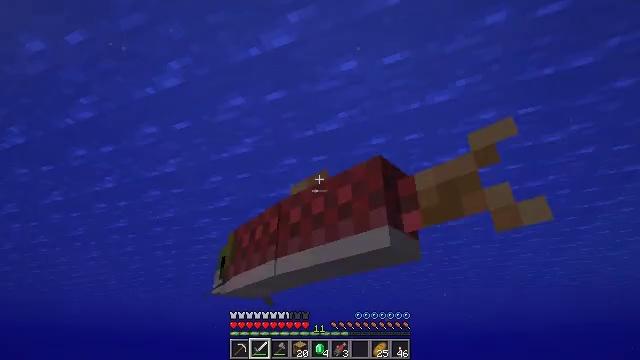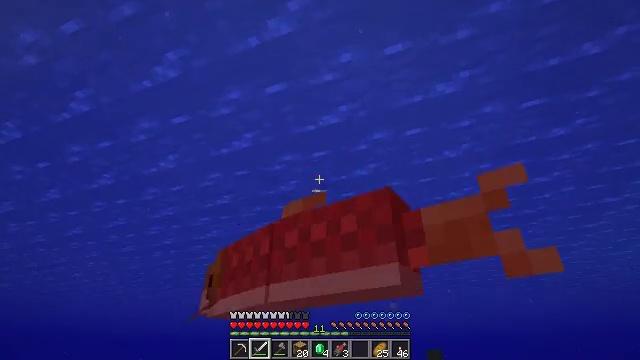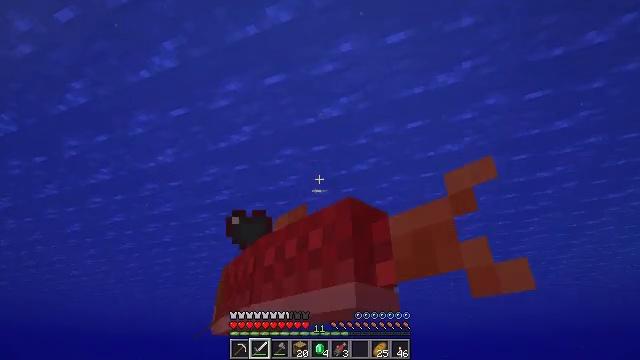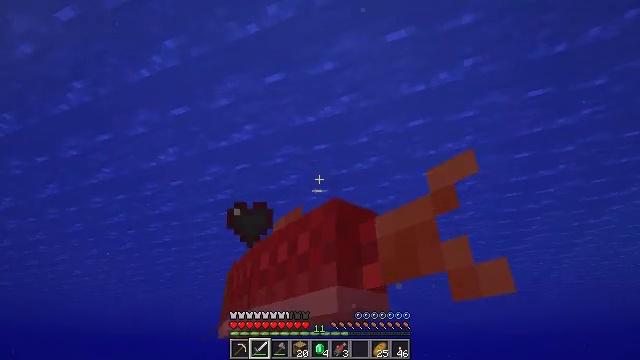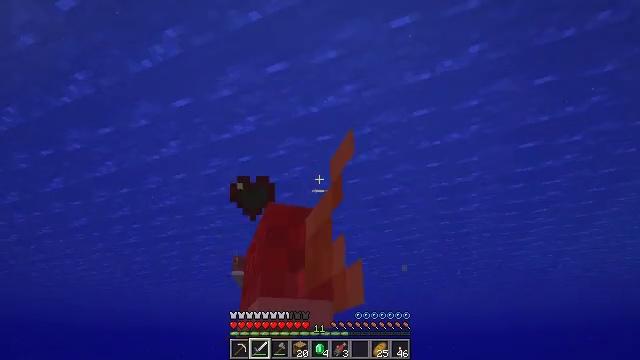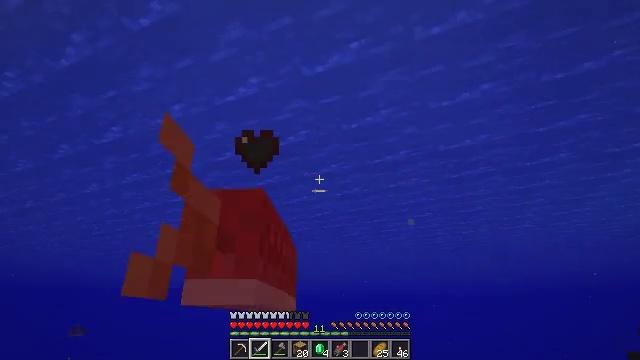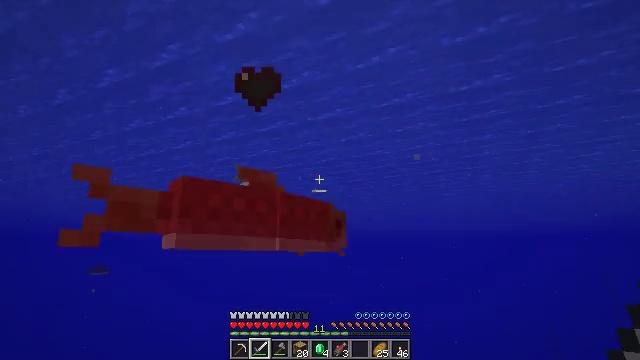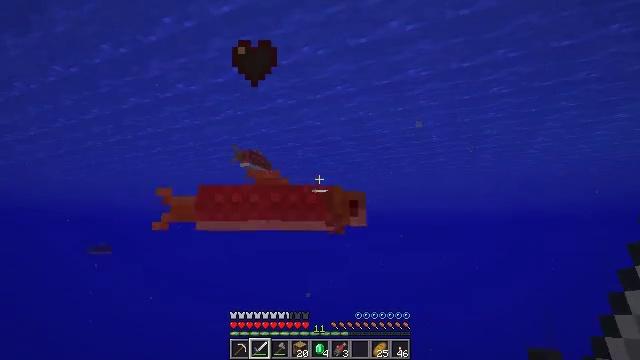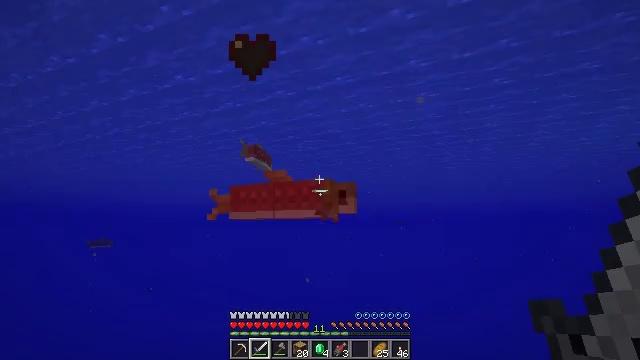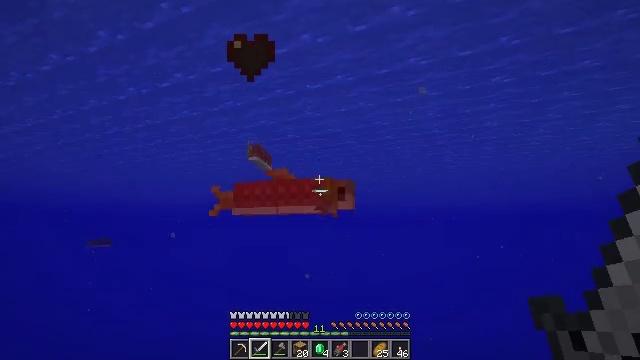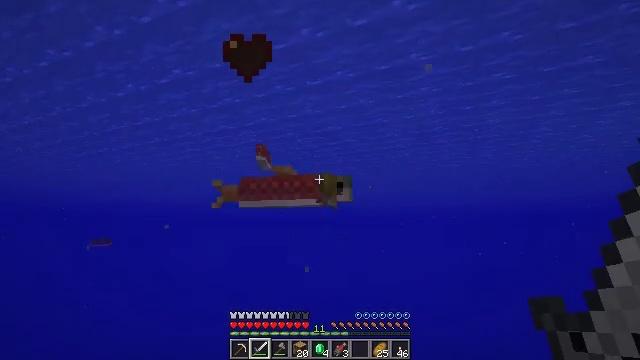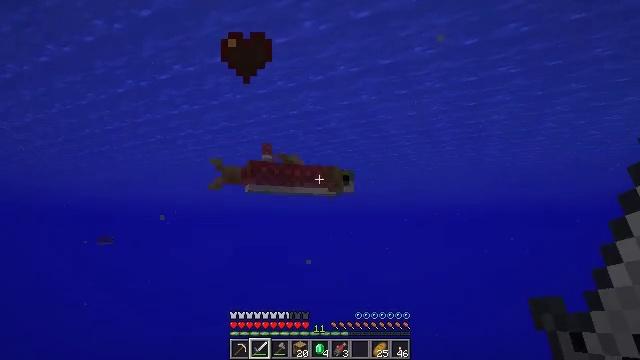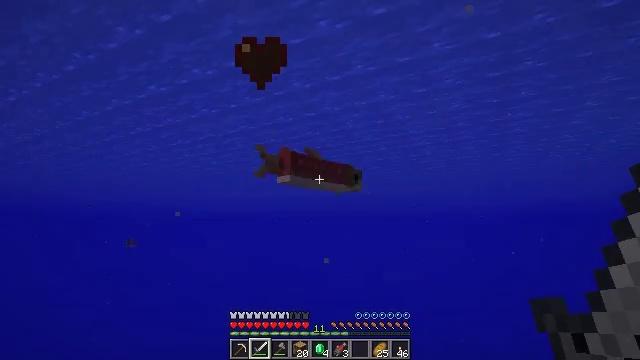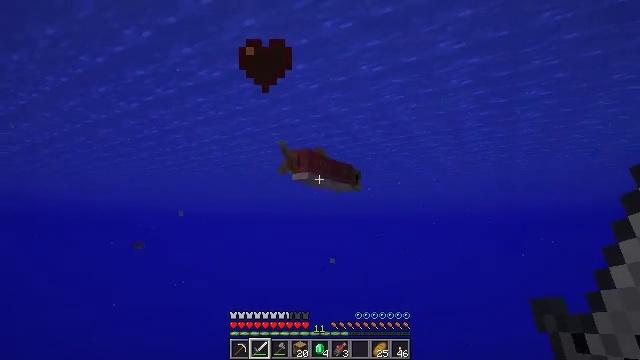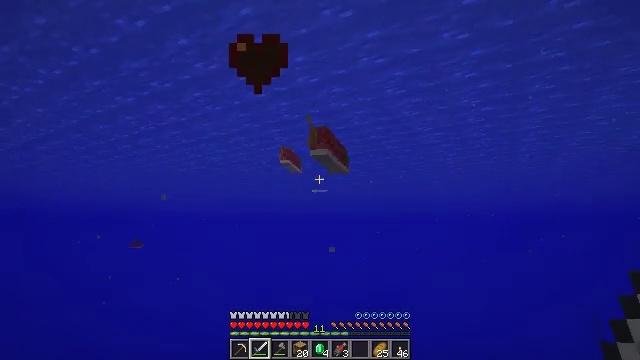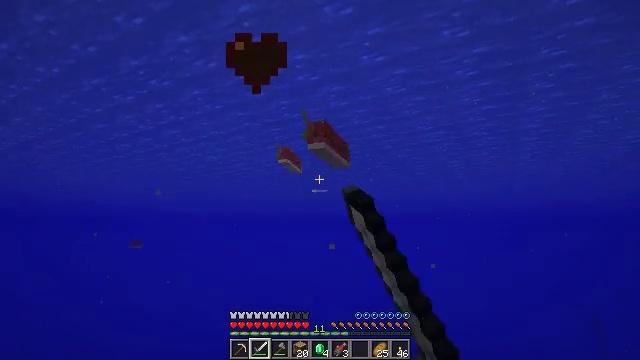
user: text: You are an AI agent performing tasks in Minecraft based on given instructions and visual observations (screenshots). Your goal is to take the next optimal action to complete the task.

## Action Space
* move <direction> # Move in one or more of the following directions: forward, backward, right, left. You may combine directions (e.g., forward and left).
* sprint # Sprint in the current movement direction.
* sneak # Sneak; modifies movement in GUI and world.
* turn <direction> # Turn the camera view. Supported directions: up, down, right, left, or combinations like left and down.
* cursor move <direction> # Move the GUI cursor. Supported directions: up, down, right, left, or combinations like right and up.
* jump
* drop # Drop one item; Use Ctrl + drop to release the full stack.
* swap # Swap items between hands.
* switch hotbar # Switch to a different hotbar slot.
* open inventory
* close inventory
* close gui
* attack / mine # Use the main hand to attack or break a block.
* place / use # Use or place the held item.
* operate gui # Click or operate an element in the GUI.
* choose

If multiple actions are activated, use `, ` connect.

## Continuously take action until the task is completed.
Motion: motion action
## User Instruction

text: Hunt a salmon.
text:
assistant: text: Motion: no_op
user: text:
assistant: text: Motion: no_op
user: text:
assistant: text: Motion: no_op
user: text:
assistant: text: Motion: no_op
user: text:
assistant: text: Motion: turn left and down
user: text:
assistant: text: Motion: turn down
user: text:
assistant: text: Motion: turn down
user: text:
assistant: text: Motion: no_op
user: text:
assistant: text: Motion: move forward
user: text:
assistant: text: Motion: move forward
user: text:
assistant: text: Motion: move forward
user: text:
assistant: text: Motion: move forward, turn left
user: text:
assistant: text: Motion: move forward, turn left
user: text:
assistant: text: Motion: move forward, attack / mine
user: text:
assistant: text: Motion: move forward, attack / mine
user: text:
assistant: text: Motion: move forward, attack / mine
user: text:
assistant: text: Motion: move forward
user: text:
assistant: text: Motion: move forward
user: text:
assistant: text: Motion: move forward, turn up
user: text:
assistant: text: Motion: move forward, turn right and up
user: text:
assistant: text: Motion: move forward
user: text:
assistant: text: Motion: move forward
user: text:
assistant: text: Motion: move forward, turn right and up
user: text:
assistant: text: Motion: move forward, turn right and up, attack / mine
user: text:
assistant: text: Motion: move forward, attack / mine
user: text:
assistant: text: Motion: move forward, attack / mine
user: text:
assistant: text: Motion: move forward, attack / mine
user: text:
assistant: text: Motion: move forward
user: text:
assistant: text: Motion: move forward
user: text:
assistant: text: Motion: move forward, turn down